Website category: jobs
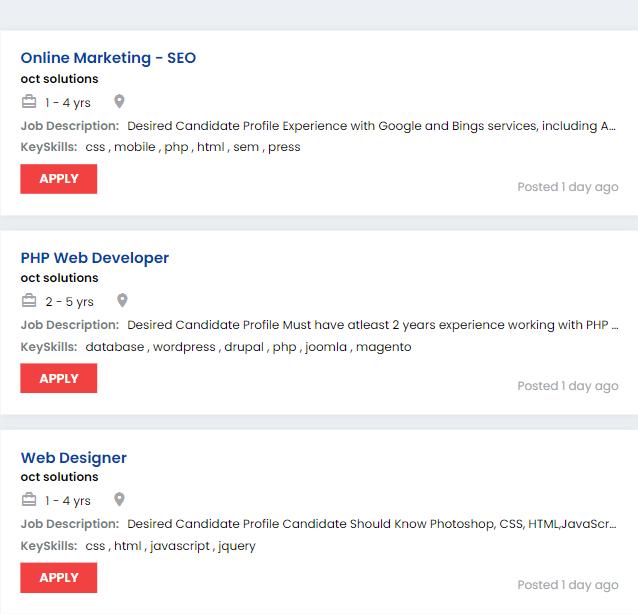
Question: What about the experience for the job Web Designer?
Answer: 1 - 4 yrs

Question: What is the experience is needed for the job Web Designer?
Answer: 1 - 4 yrs

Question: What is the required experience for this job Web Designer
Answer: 1 - 4 yrs

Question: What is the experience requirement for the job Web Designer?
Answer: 1 - 4 yrs

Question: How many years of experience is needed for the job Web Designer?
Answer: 1 - 4 yrs

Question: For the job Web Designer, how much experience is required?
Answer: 1 - 4 yrs

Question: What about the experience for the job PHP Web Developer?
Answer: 2 - 5 yrs

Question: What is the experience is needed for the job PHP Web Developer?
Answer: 2 - 5 yrs

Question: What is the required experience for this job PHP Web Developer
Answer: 2 - 5 yrs

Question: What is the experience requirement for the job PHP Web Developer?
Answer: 2 - 5 yrs

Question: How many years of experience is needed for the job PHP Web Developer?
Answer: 2 - 5 yrs

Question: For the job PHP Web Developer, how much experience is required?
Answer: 2 - 5 yrs

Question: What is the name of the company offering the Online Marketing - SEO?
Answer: oct solutions

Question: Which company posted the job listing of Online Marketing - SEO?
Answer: oct solutions

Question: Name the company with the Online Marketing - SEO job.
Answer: oct solutions

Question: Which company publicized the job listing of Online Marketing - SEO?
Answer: oct solutions

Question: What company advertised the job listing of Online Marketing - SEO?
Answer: oct solutions

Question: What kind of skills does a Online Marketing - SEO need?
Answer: css , mobile , php , html , sem , press

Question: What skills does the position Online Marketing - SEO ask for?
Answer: css , mobile , php , html , sem , press

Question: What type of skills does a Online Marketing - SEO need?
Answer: css , mobile , php , html , sem , press

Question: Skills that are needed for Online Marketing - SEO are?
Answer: css , mobile , php , html , sem , press

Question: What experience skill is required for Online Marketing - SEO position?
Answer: css , mobile , php , html , sem , press

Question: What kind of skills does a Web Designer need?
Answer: css , html , javascript , jquery

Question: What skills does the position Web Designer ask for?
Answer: css , html , javascript , jquery

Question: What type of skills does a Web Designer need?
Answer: css , html , javascript , jquery

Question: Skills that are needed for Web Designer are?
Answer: css , html , javascript , jquery

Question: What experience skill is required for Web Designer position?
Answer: css , html , javascript , jquery

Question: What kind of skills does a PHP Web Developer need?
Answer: database , wordpress , drupal , php , joomla , magento

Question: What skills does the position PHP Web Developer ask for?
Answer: database , wordpress , drupal , php , joomla , magento

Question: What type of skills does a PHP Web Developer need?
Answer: database , wordpress , drupal , php , joomla , magento

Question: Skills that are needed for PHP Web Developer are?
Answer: database , wordpress , drupal , php , joomla , magento

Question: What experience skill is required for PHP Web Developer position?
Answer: database , wordpress , drupal , php , joomla , magento